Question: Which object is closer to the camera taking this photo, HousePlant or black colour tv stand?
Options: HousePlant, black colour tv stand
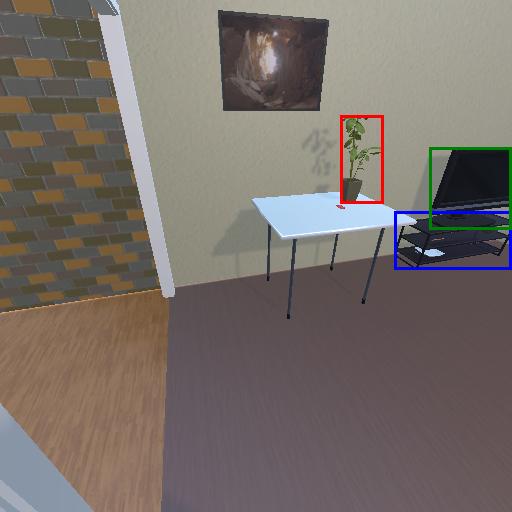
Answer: HousePlant